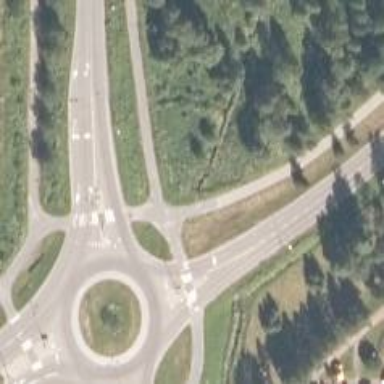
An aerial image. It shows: Asphalt cycleway.